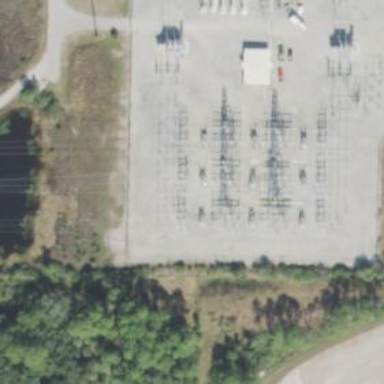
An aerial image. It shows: Switch for power supply.